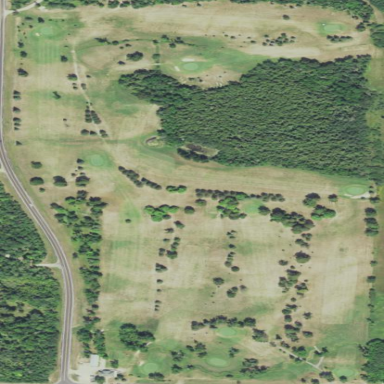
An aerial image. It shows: Golf course.